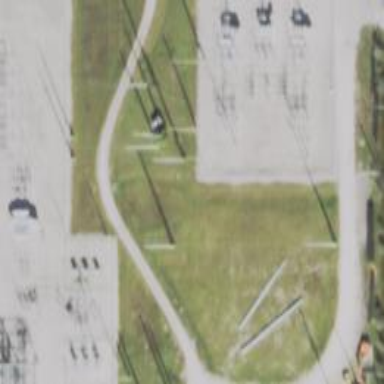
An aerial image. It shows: Power tower.